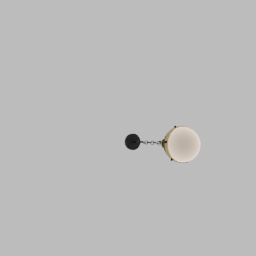
Label: lighting